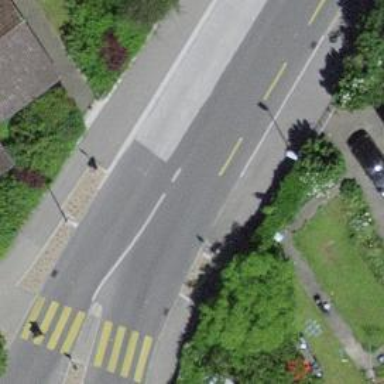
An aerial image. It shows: Public transport stop position.